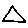
Label: triangle